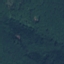
Land use / land cover class: Forest